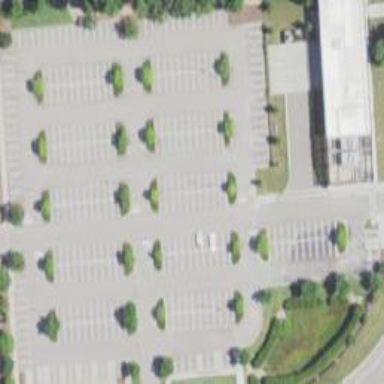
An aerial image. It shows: Parking area with asphalt surface.